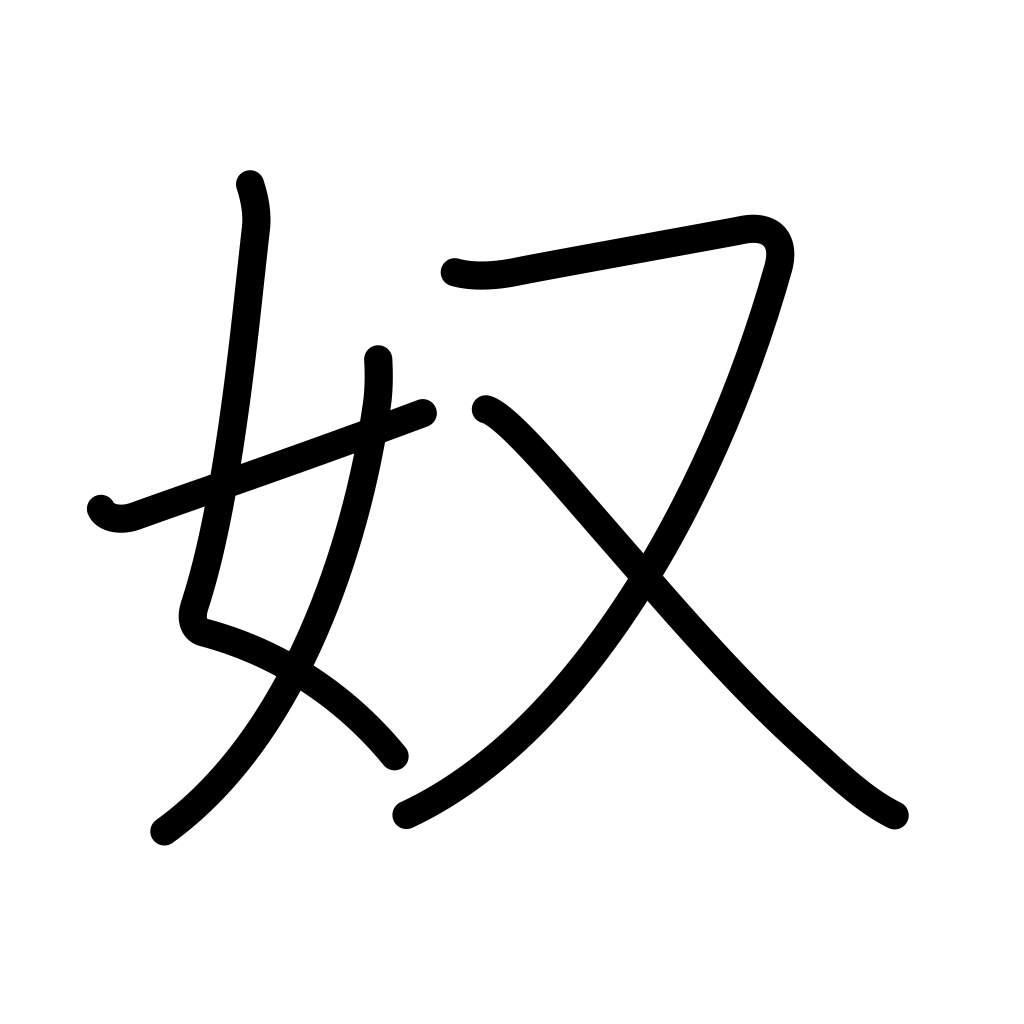
Meaning: guy, slave, manservant, fellow